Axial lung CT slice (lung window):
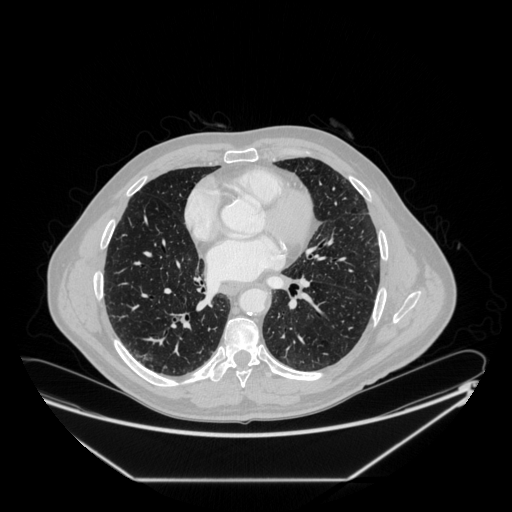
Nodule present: no